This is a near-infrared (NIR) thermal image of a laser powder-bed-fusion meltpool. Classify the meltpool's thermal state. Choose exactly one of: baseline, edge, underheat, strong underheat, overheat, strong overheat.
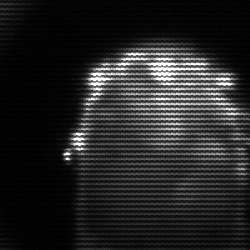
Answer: baseline